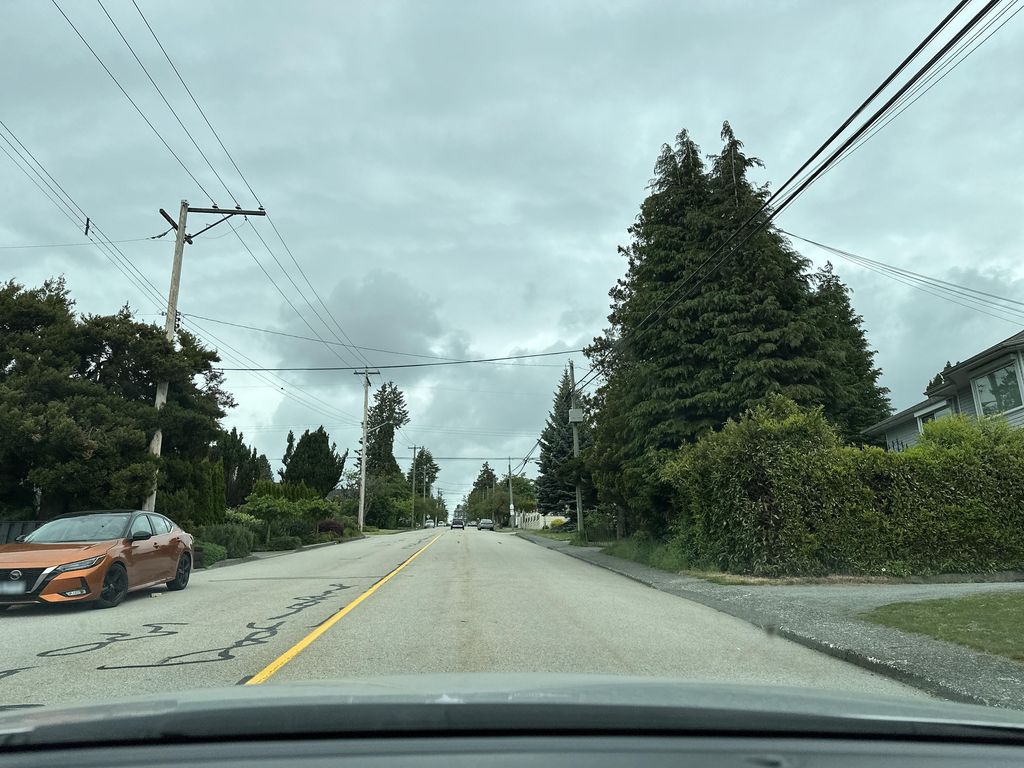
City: vancouver